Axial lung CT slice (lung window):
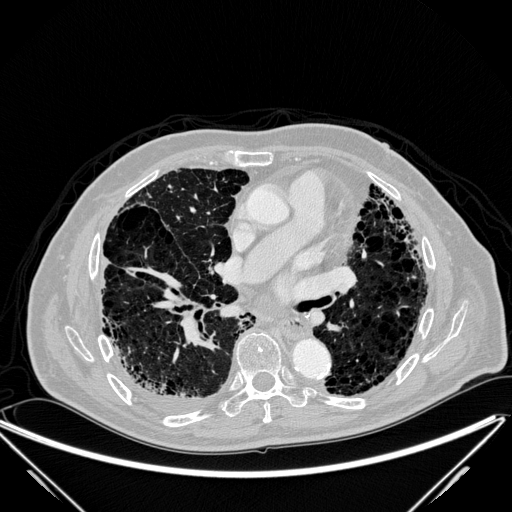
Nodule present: no